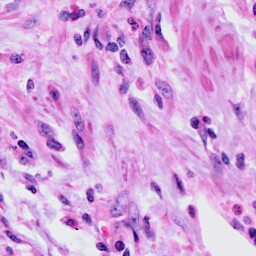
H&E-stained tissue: Cervix